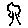
Label: tree